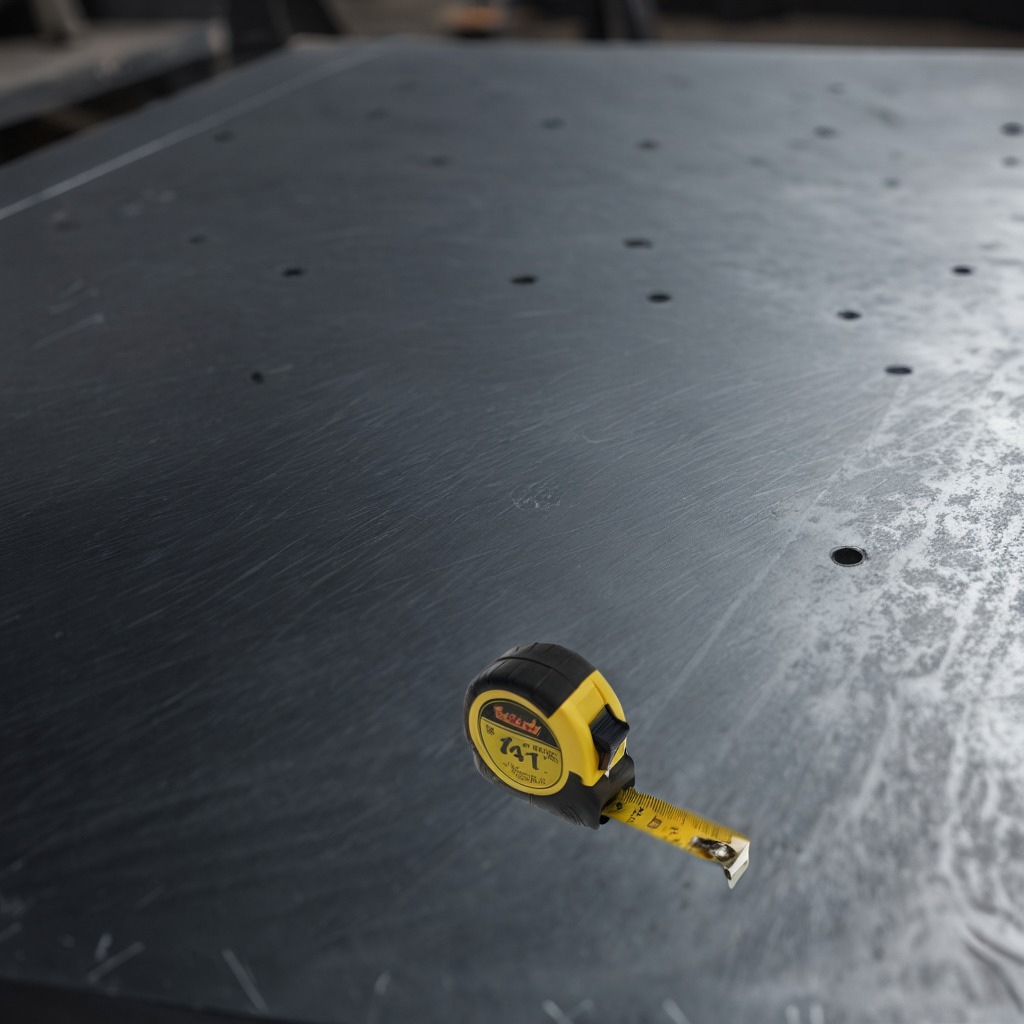
A measuring tape is lying on the cold steel table in a mining workshop.